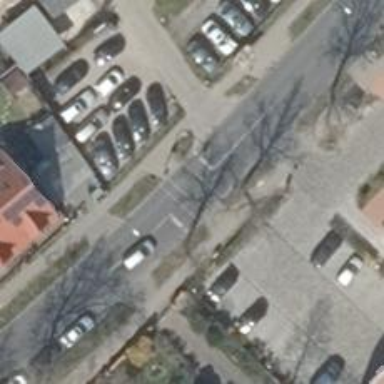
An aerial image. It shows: Road with traffic signals at the crossing.